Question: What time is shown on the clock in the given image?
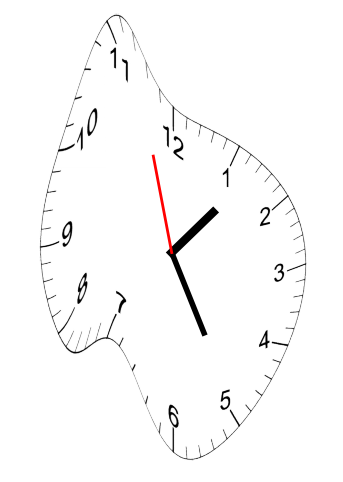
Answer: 01:24:57